Brain MRI, t1w sequence, axial 2D slice.
Patient: age 29, sex F, weight 95 kg, height 1.95 m
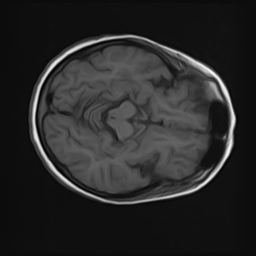